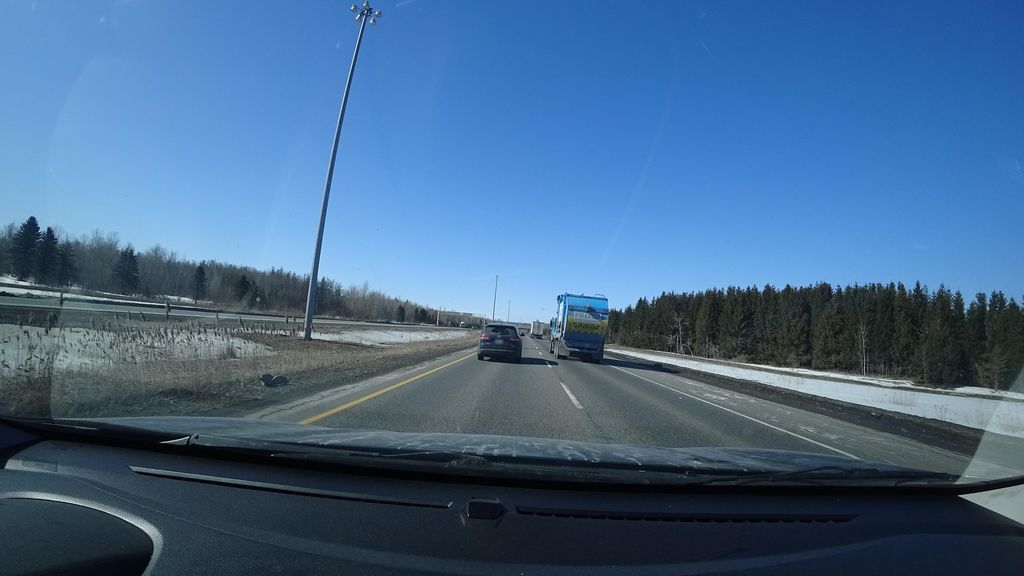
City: quebec_city